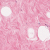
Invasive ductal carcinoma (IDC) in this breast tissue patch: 0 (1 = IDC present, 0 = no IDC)